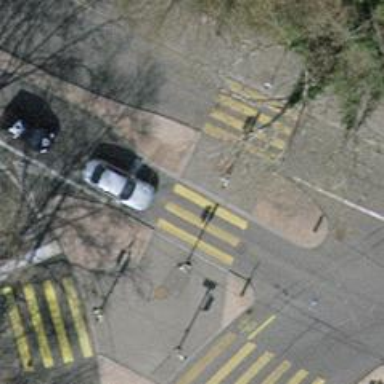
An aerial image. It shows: Paved footway with zebra crossing.